Brain MRI, t2w sequence, axial 2D slice.
Patient: age 31, sex M, weight 80 kg, height 1.78 m
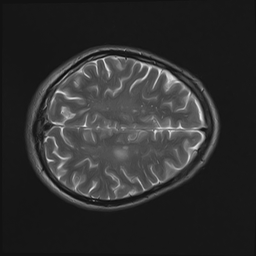